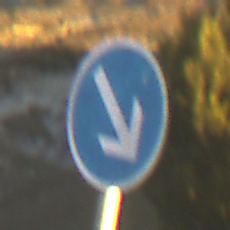
Verkehrszeichen: VorgeschriebeneVorbeifahrtRechts
Umgebung: Outdoor, Nature
Tageszeit: SunriseSunset
Wetter: Clear
Licht: Natural
Jahreszeit: NotSpecified
Kontrast: HighContrast